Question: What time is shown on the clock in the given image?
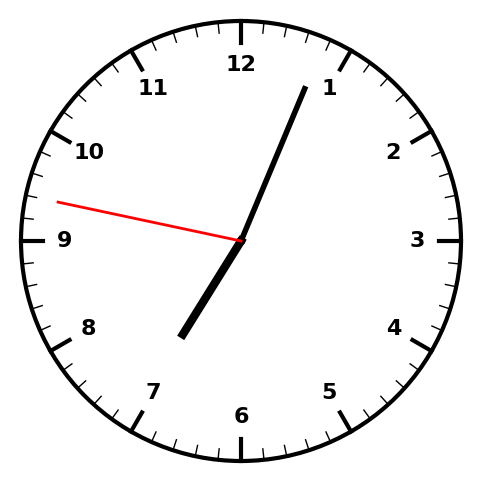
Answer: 07:03:47